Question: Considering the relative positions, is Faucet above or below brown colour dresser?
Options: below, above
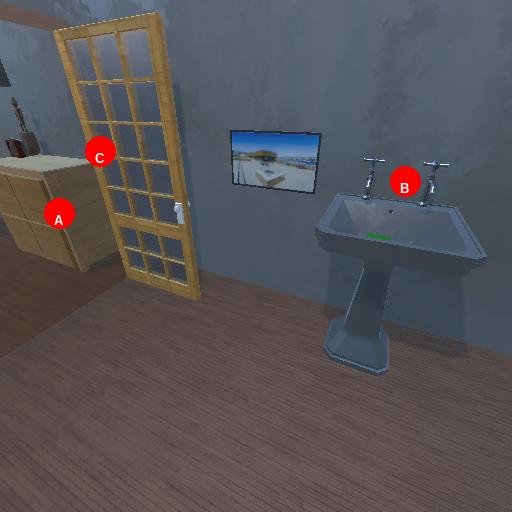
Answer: below